Interaction volume radius: 5 \u00c5
Interaction volume height: 10 \u00c5
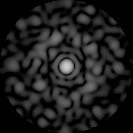
Disorder parameter: 0.8576